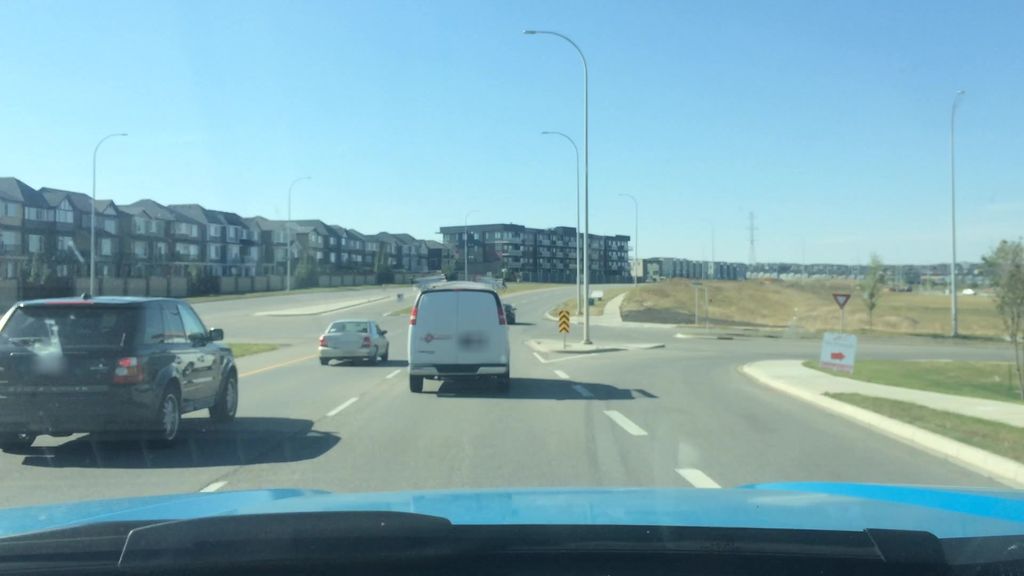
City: calgary